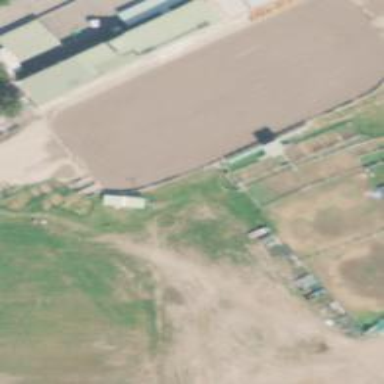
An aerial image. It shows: Horse racing track for leisure and sport activities.